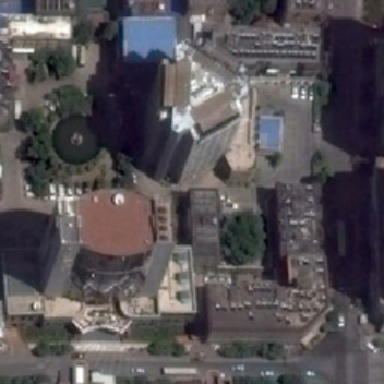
There are many tall buildings .